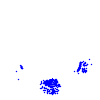
Particle: electron